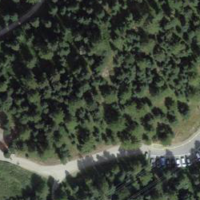
EUNIS habitat code: 43
Species observed at this site:
Chamaenerion angustifolium
Erebia euryale
Pilosella officinarum
Syngrapha ain
Euchalcia variabilis